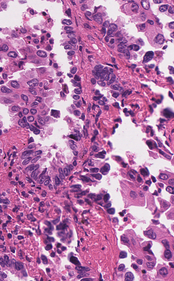
Tumor epithelial tissue: yes
Tumor-associated stroma tissue: yes
Normal tissue: no